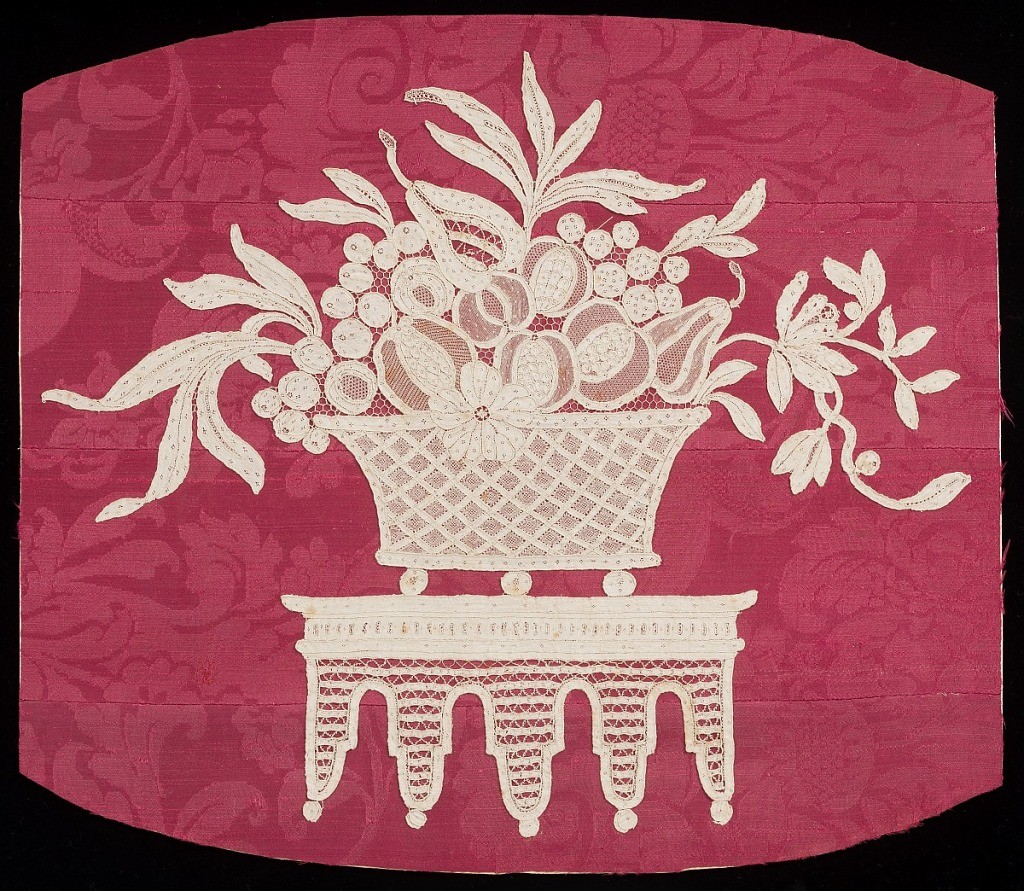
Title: Panel
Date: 1700–1750
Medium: linen Technique: punto in aria needle lace
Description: Design consists of a large basket filled with floral and foliated forms. The basket seems to have been cut from a large flounce to fit into the oval top of a mirror.